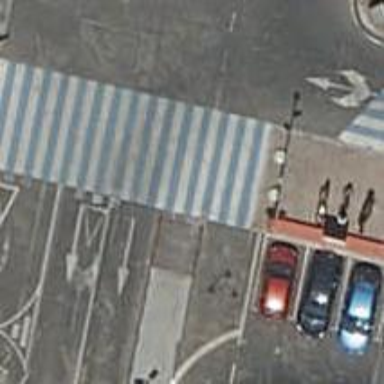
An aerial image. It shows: Parking area.